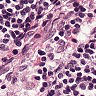
Metastatic tissue present: no